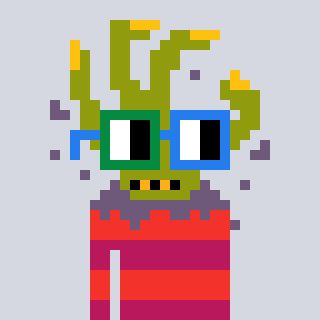
a pixel art character with square green and blue glasses, a zombie-hand-shaped head and a darkpink-colored body on a cool background